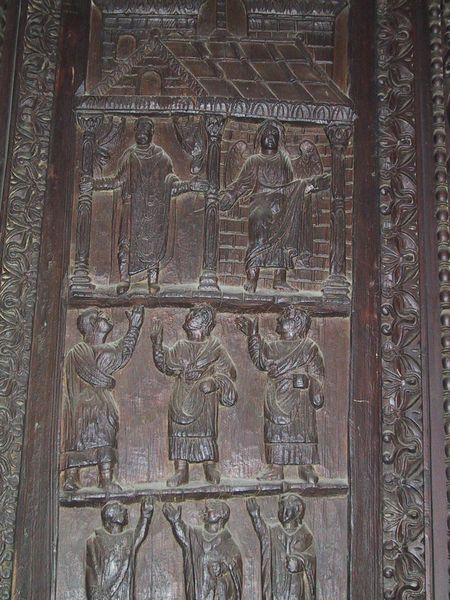
Titel: Mittelportalrelief
Standort: Rom, S. Sabina (EU - I - Latium)
Schlagwörter: flügel, gott, hand, menschen, holz, männer, säule, säulen, tür, dach, haus, ornament, rahmen, steine, hände, vorhang, hütte, kirche, gewand, decke, engel, ranken, relief, rahmung, stab, mauer, türe, treppe, kaiser, soldaten, detail, stufen, bronze, suchen, religion, beten, gebet, rom, schnitzerei, portal, gesims, jesus, antik, flehen, segnung, männder, berühren, stockwerke, szenen, gruß, ebenen, romanisch, apostel, evangelisten, frühchristlich, holzschnitzerei, level, santa sabina